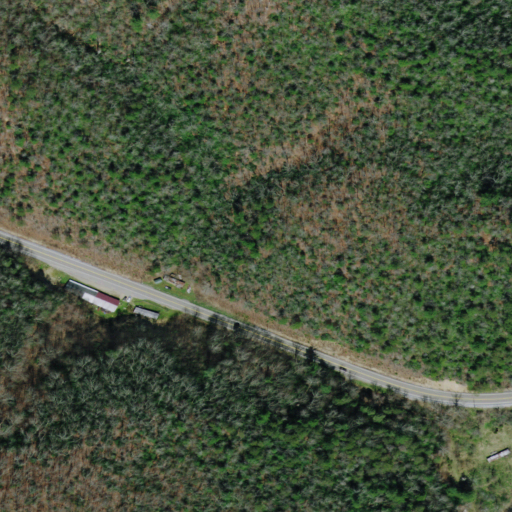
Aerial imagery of gap in Tennessee named Mundy Gap containing mixed forest, deciduous forest, open development, low intensity development, medium intensity development, and pasture